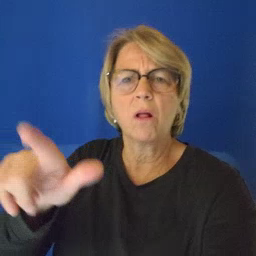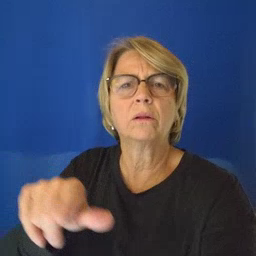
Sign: all